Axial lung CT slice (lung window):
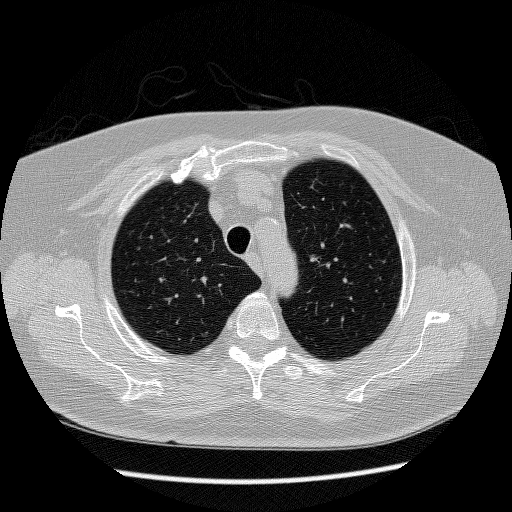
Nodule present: no